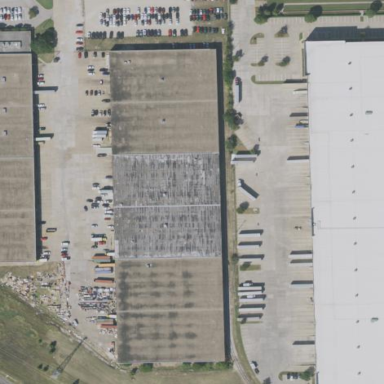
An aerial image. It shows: Warehouse.